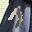
Label: 7